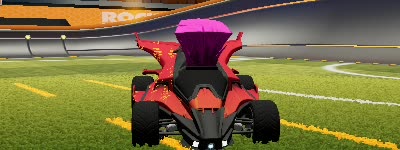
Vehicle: aftershock